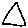
Label: triangle